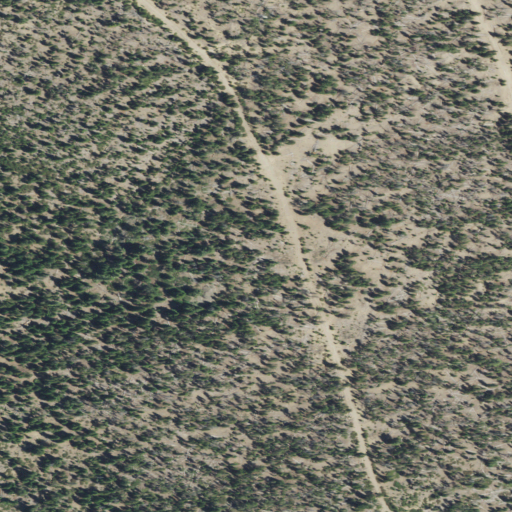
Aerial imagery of ridge(s) in Oregon named Booth Ridge containing evergreen forest, shrub, barren land, and grassland